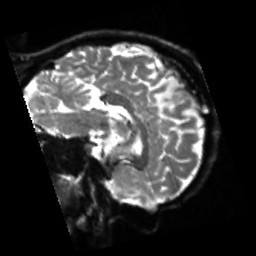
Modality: sbref
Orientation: sagittal
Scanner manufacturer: siemens
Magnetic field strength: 3 T
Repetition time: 4 s
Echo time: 0.0594 s